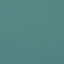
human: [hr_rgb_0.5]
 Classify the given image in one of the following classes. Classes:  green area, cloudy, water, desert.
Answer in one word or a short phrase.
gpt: water